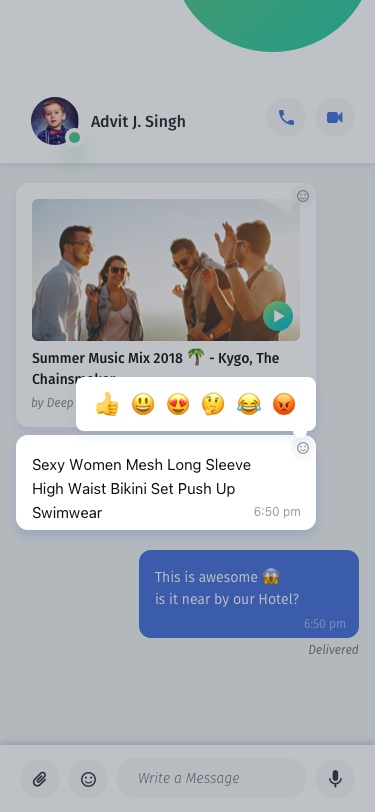
Text in this UI design:
6:50 pm
Sexy Women Mesh Long Sleeve High Waist Bikini Set Push Up Swimwear
👍 😃 😍 🤔 😂 😡😡